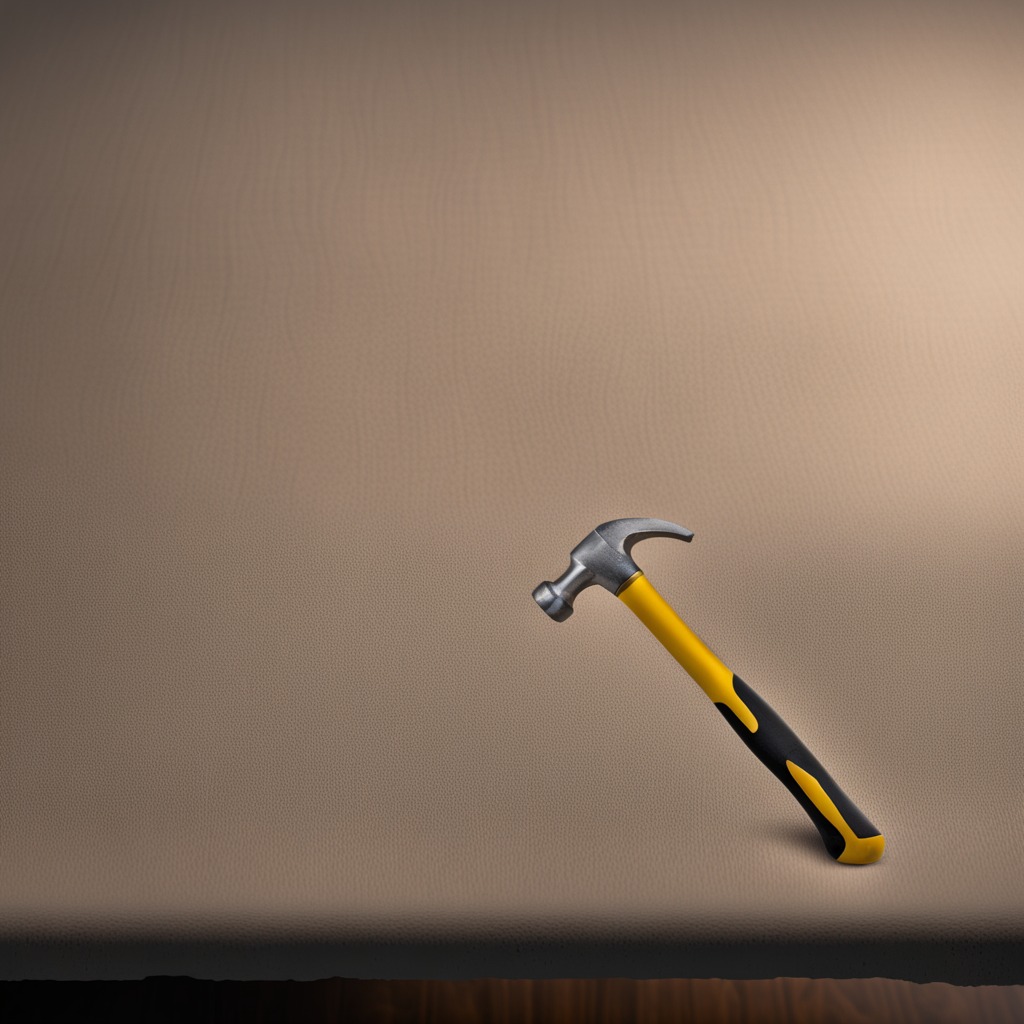
A hammer lies on a wooden table.